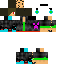
A male human skin with dark skin, wearing brown long hair dressed in a blue hoodie and blue pants, featuring a closed mouth.